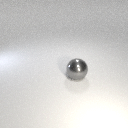
large gray metal sphere